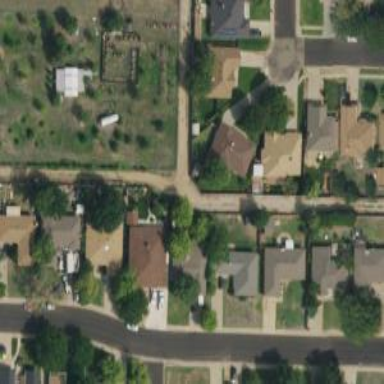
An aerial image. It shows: Alley classified as service road.